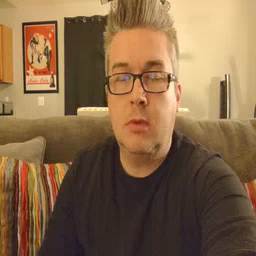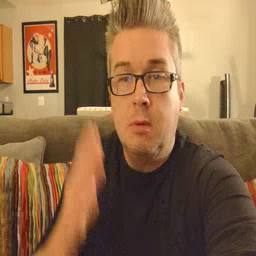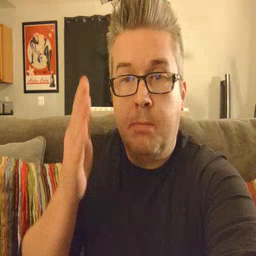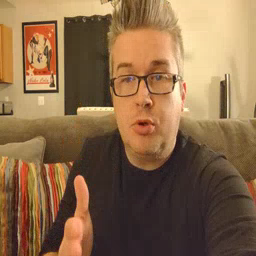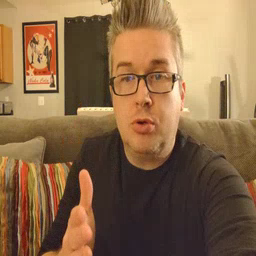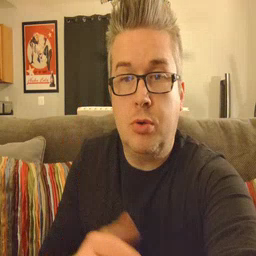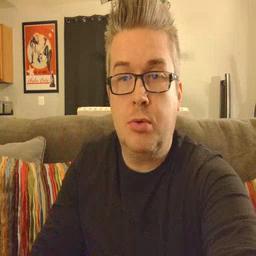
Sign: person